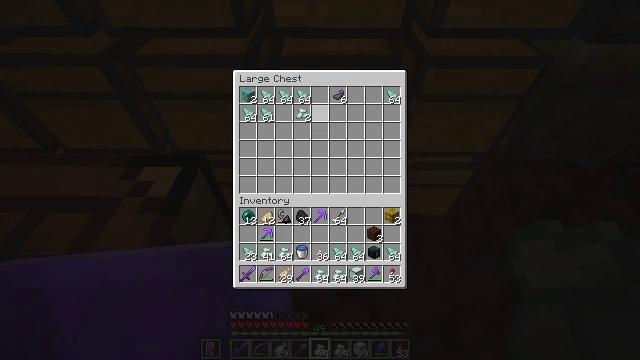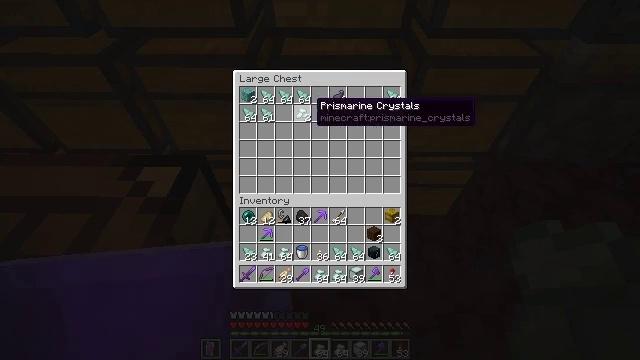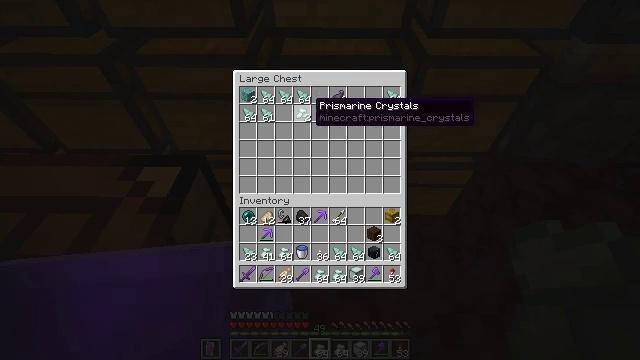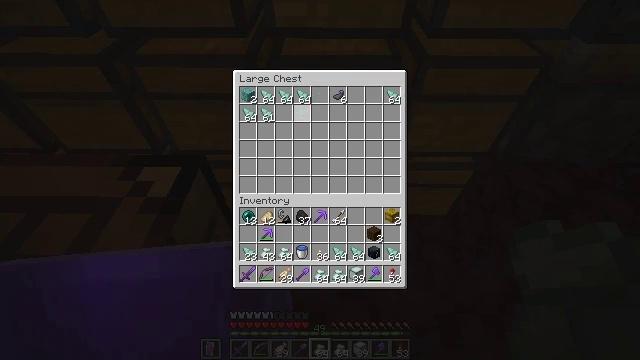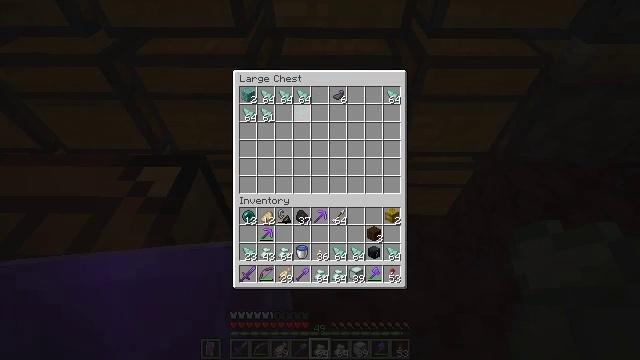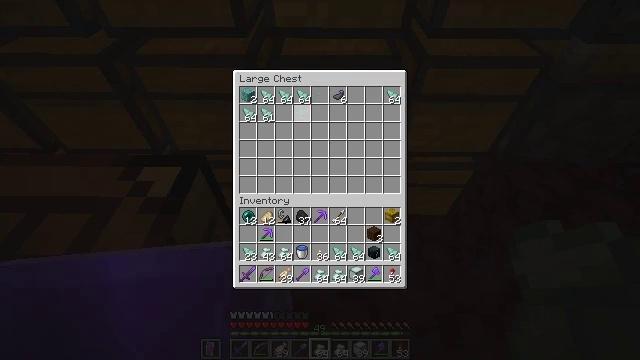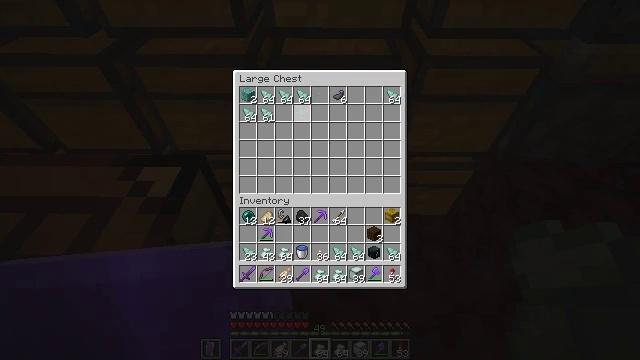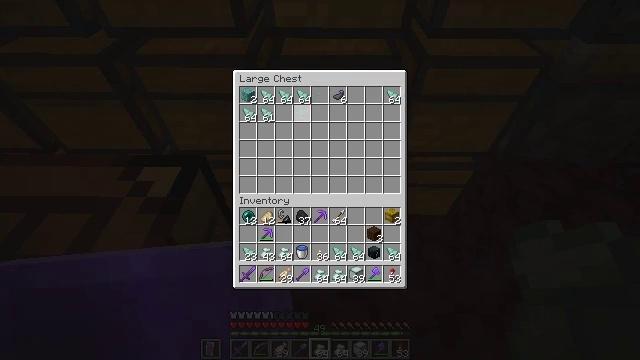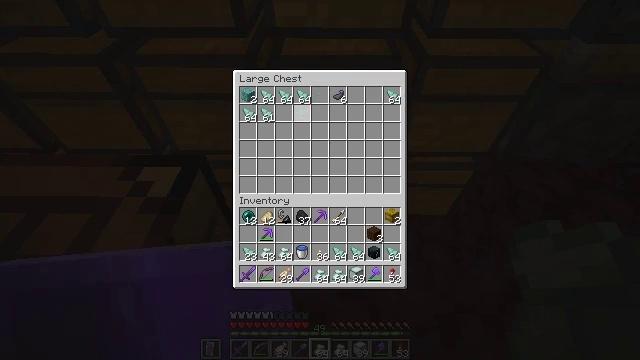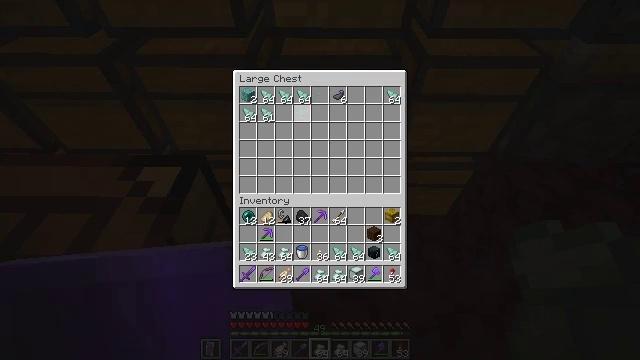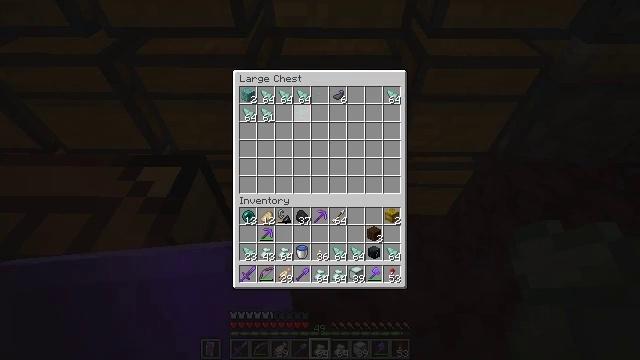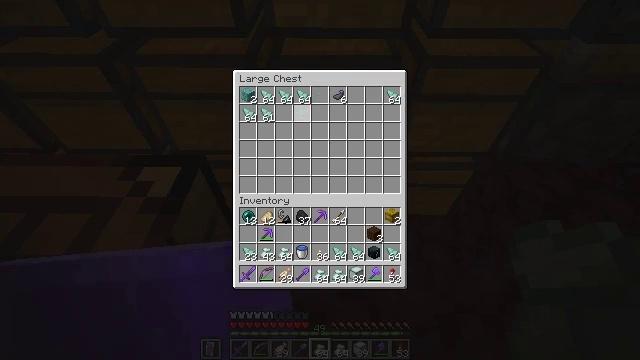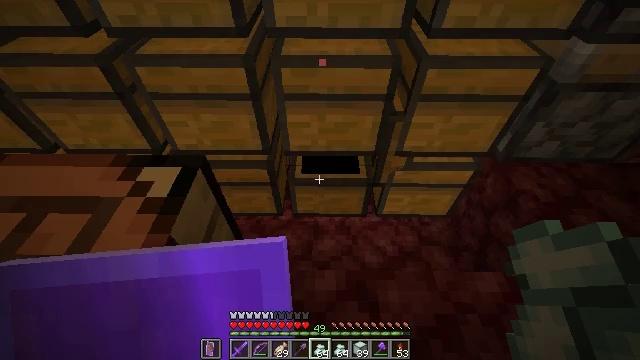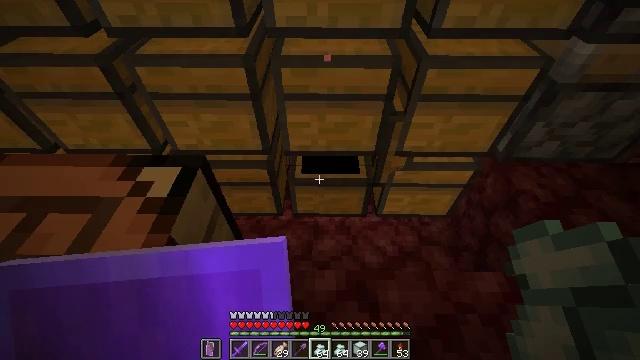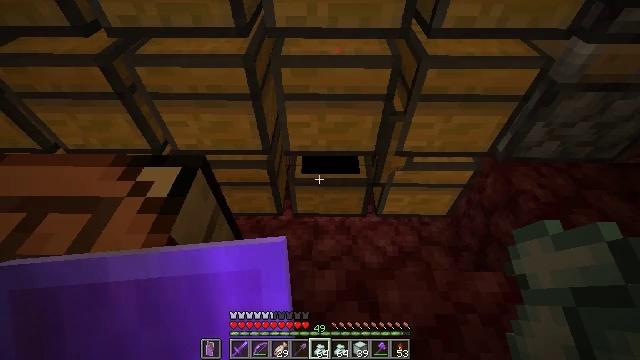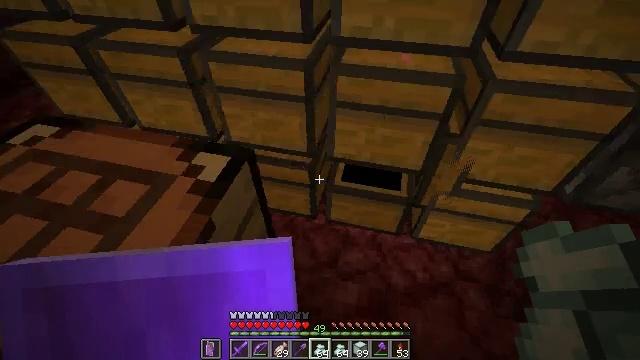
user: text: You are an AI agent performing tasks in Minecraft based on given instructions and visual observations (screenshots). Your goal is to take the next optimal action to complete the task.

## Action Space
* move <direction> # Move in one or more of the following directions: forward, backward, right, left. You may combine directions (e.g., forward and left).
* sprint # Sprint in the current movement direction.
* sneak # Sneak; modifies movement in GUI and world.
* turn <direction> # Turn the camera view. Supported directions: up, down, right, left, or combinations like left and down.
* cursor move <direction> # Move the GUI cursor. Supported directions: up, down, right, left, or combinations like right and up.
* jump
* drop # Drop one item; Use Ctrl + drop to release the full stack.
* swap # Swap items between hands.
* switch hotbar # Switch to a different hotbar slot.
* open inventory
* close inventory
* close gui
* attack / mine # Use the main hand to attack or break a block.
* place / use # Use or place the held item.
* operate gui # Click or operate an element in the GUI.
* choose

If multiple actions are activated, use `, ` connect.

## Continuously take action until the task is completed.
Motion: motion action
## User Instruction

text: Obtain a sea lantern through crafting.
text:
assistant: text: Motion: sneak
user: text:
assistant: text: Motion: sneak
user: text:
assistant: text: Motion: sneak, attack / mine
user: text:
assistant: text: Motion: sneak, attack / mine
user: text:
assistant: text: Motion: sneak, attack / mine
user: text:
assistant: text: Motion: sneak
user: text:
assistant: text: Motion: sneak
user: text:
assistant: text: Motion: no_op
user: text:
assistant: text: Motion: no_op
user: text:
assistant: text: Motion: no_op
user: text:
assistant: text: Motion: no_op
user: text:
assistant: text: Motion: no_op
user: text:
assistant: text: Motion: no_op
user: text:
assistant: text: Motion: no_op
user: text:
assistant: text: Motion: turn left and up
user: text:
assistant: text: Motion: turn left and up
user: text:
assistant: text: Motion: turn left and up
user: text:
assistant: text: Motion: turn left and up
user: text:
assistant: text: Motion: no_op
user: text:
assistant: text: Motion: no_op
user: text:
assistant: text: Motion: turn left and up
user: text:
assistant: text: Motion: use / place
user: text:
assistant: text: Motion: use / place
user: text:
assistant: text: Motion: use / place
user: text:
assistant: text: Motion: use / place
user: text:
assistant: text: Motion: no_op
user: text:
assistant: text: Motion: no_op
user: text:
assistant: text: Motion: no_op
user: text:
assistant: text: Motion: no_op
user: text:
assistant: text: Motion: no_op